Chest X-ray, PA view. Patient: 57 years old, sex M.
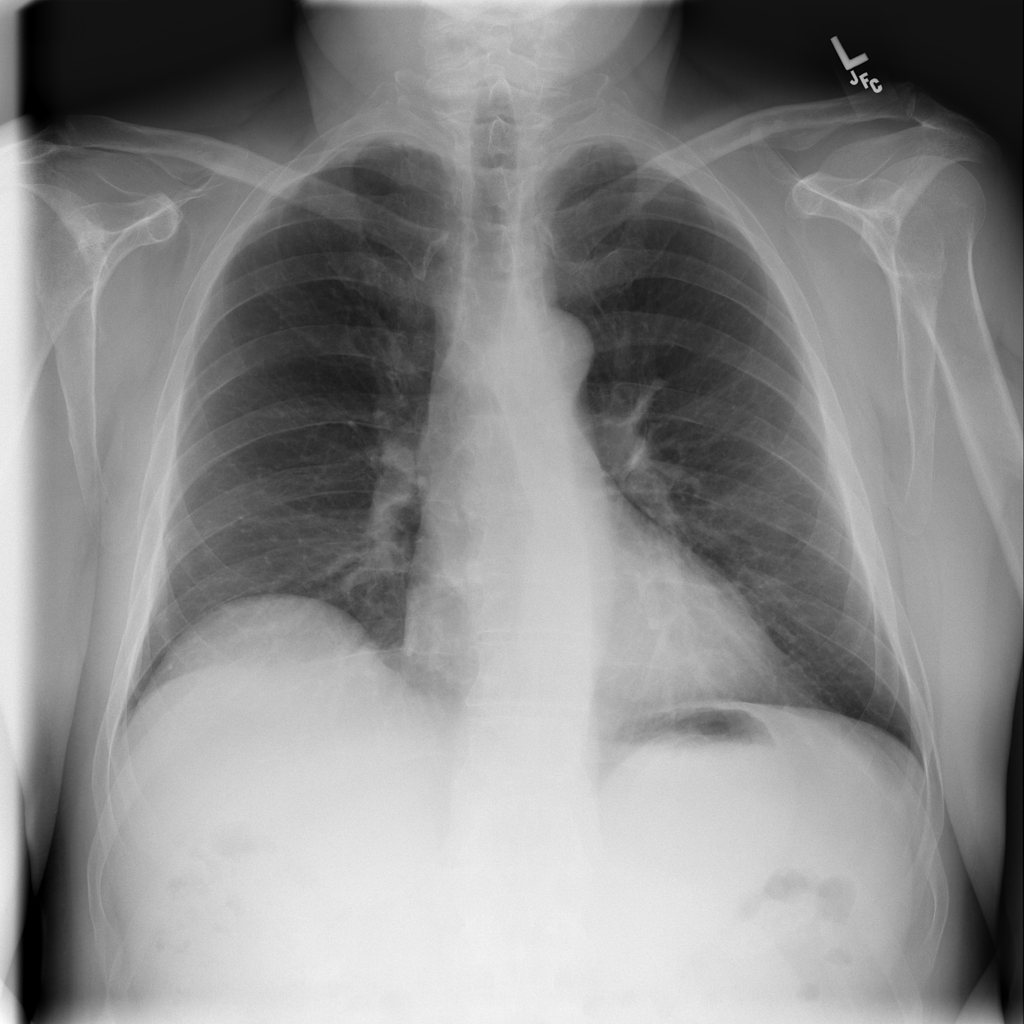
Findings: No Finding